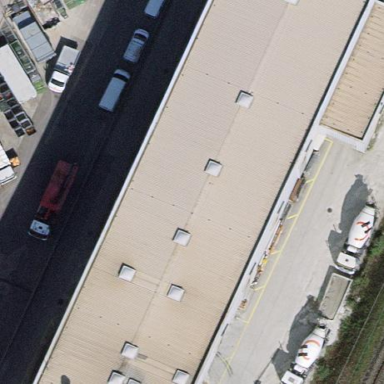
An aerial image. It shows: Warehouse building.